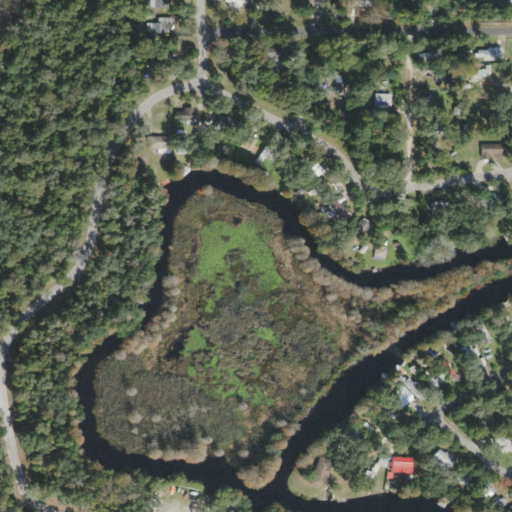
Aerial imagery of island in Florida named Big Island containing woody wetlands, open development, low intensity development, herbaceous wetlands, and evergreen forest